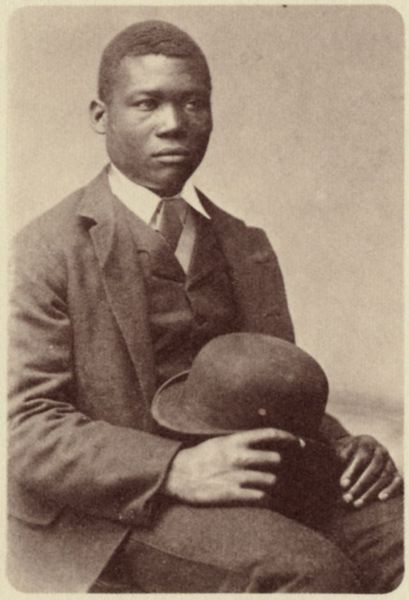
Titel: Alex Furguson
Künstler: Thomas John Barnardo
Schlagwörter: hand, mann, schatten, weiß, sitzen, finger, grau, haar, hintergrund, hut, licht, mund, nase, ohr, schwarz, stirn, stuhl, blick, anzug, hemd, hose, jacke, jung, arme, augen, falten, kragen, ärmel, bildnis, hände, portrait, porträt, auge, haare, pose, sitzend, lippen, locken, ohren, beine, wangen, sitz, afrika, amerika, sepia, falte, krawatte, ernst, brauen, glanz, pupillen, atelier, um 1900, dreiviertelansicht, junge, schoß, knie, schenkel, knöpfe, jackett, revers, weste, krempe, abbild, foto, fotografie, photographie, melone, neger, knabe, schwarz weiss, tasche, photo, schlips, junger mann, afrikaner, schwarzer, wohlhabend, gut, dreiteiler, taschen, westen, graus, kurzhaar, kniebild, jackentasche, schwarz-weis, händer, lipen, atelieraufnahme, farbiger, afro, porträtfotografie, bowler, einwanderer, afrik, dunkle hautfarbe, 19. jh., afroamerikanier